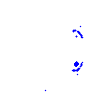
Particle: pion